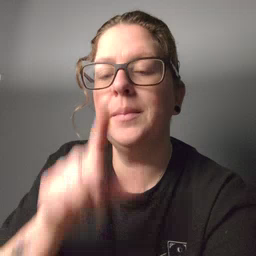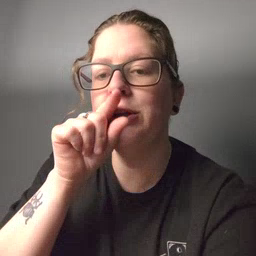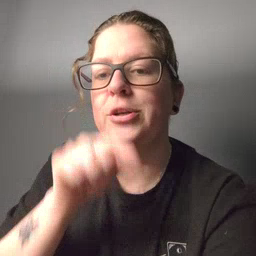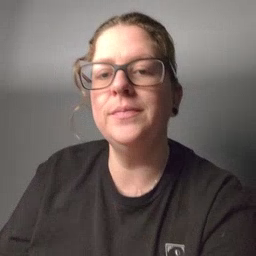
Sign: bird